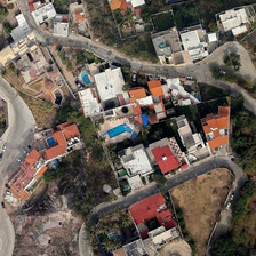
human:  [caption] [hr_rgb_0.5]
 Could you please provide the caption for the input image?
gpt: The resort has many different functional areas.

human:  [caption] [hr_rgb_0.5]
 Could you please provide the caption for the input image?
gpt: Many buildings and trees are in a resort.

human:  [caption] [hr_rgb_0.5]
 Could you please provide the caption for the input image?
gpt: There are many different areas of function in the resort.

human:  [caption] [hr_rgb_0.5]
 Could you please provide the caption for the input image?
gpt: There are many buildings and green trees in the resort.

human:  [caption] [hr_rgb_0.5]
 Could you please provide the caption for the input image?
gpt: many buildings and green trees are in a resort.